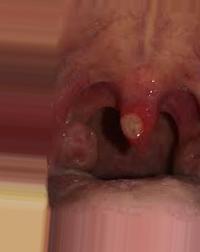
Condition: Mouth Ulcer